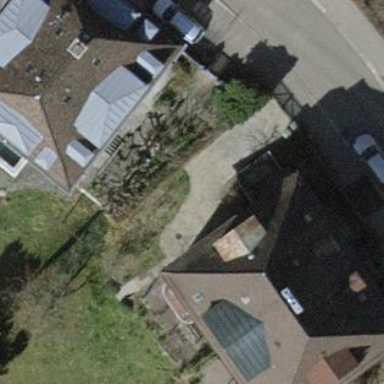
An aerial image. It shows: Semidetached house.